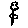
Label: flower